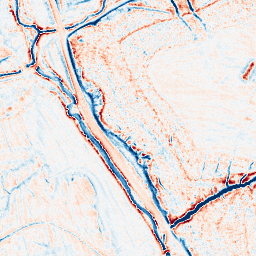
Category: edge_preserving
Decomposition family: anisotropic_diffusion
Decomposition parameters: iterations: 50
kappa: 30
gamma: 0.05
Upsampling method: sinc_blackman
Upsampling parameters: scale: 4
kernel_size: 16
Upsampling scale: 4